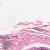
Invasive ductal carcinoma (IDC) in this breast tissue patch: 0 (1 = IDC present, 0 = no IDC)